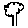
Label: tree